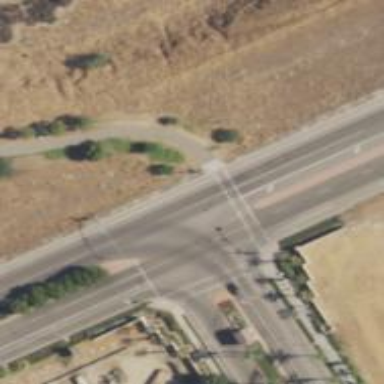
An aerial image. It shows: Crossing on asphalt cycleway.